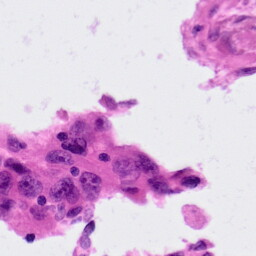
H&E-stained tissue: Lung